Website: crate-barrel
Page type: billing-address
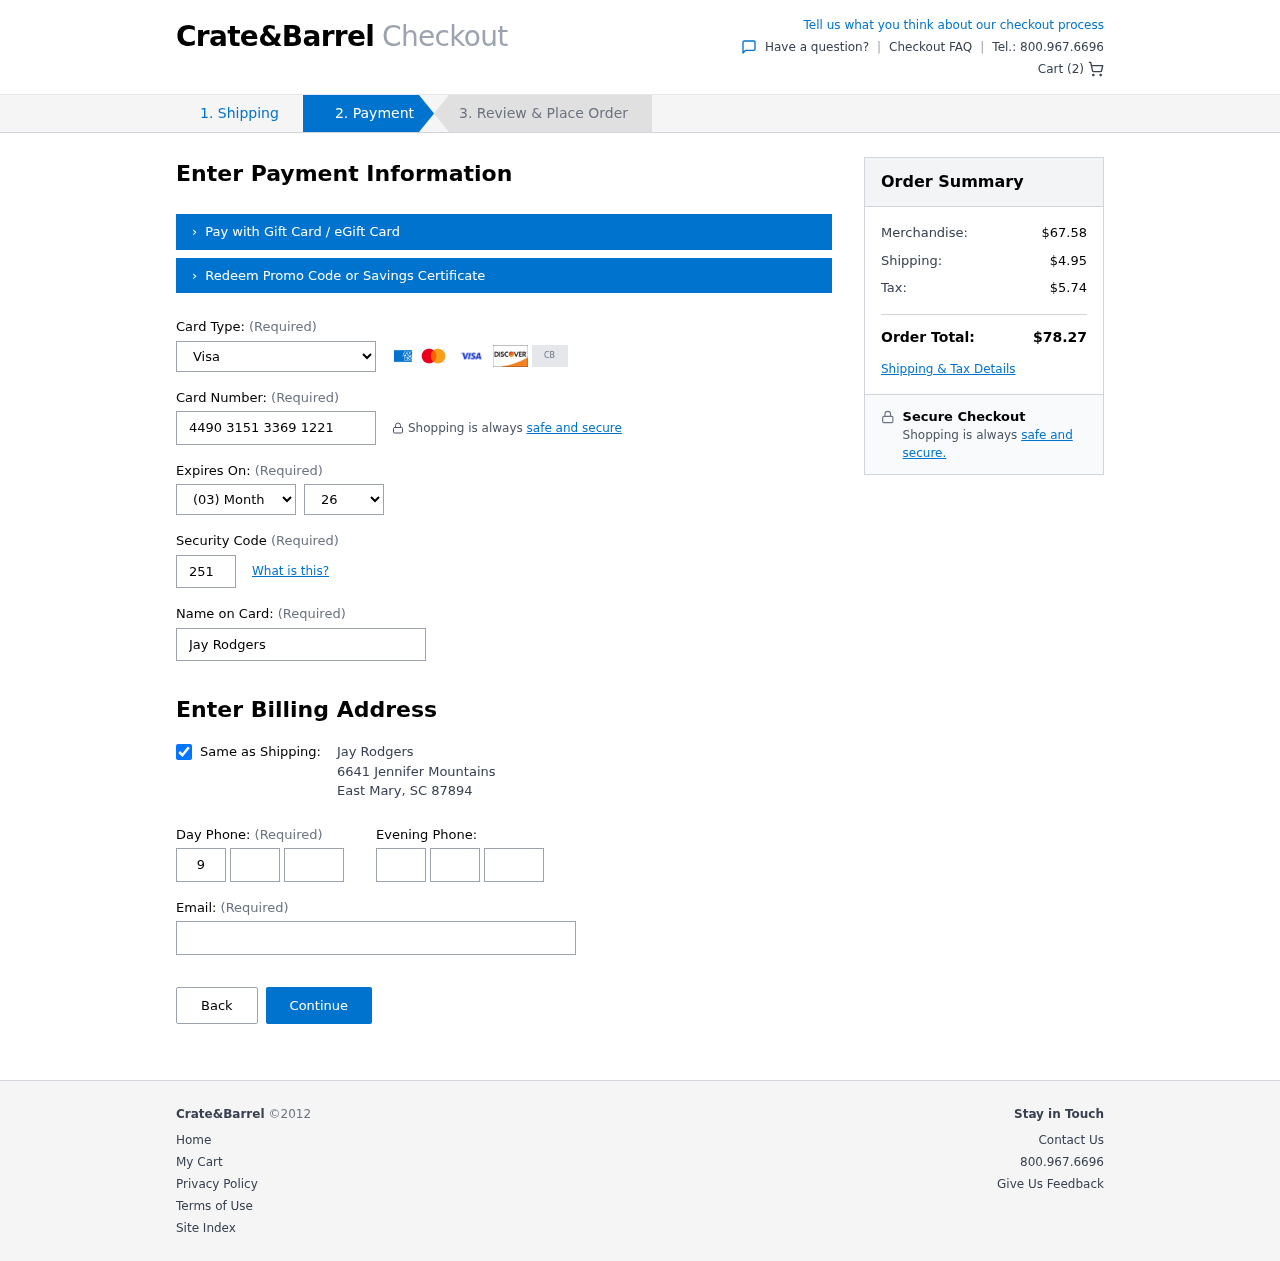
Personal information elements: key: PII_CARD_CVV
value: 251
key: PII_CARD_EXPIRY_MONTH
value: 03
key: PII_CARD_EXPIRY_YEAR
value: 26
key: PII_CARD_NUMBER
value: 4490 3151 3369 1221
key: PII_CARD_TYPE
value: Visa
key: PII_CITY
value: East Mary
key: PII_EMAIL
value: jay.rodgers@hotmail.com
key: PII_FULLNAME
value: Jay Rodgers
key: PII_PHONE_ALT_AREA
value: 715
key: PII_PHONE_ALT_PREFIX
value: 246
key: PII_PHONE_ALT_SUFFIX
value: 3414
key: PII_PHONE_AREA
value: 924
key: PII_PHONE_PREFIX
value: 527
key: PII_PHONE_SUFFIX
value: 3367
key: PII_POSTCODE
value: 87894
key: PII_STATE_ABBR
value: SC
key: PII_STREET
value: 6641 Jennifer Mountains
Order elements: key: ORDER_NUM_ITEMS
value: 2
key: ORDER_SUBTOTAL
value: $67.58
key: ORDER_SHIPPING_COST
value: $4.95
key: ORDER_TAX
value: $5.74
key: ORDER_TOTAL
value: $78.27